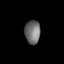
Tissue: lung
Cell type: Endothelial cells
Senescence score: 0.7059
Nuclear area (px): 359
Mean DAPI intensity: 109.114